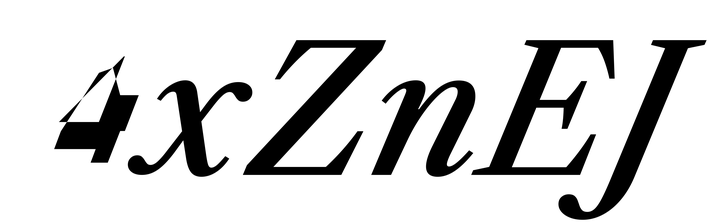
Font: LibreCaslonText-Italic_Medium_Italic